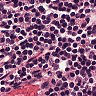
Metastatic tissue present: no